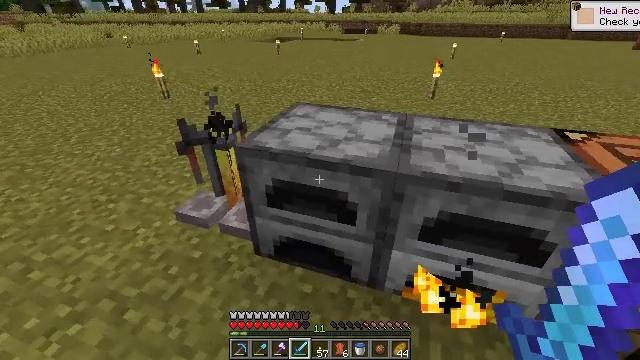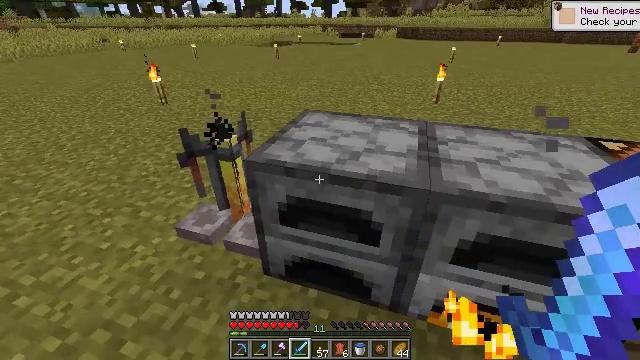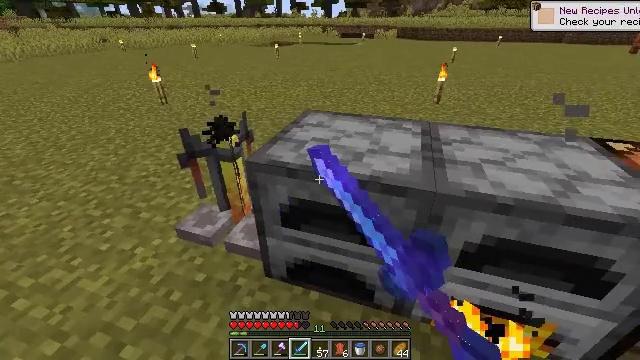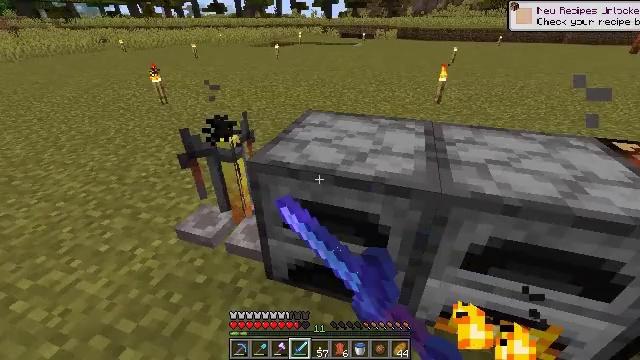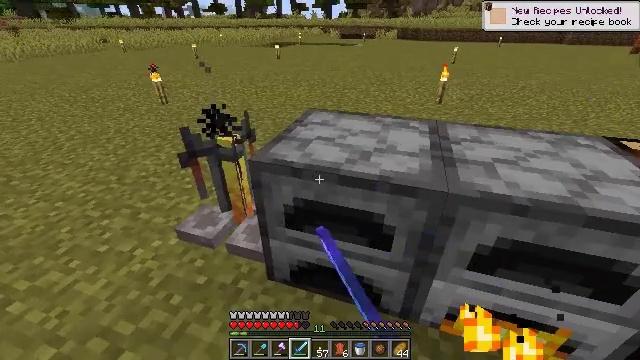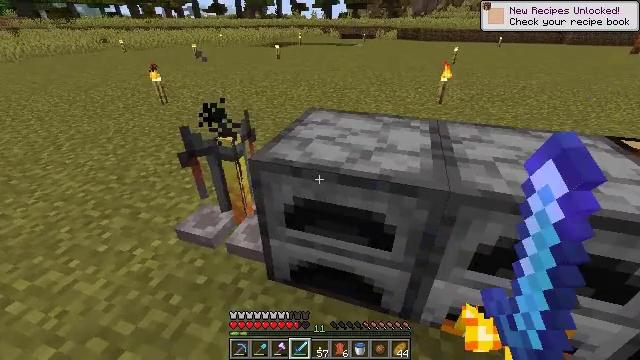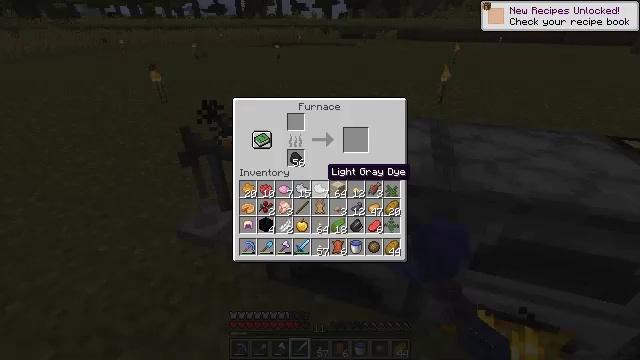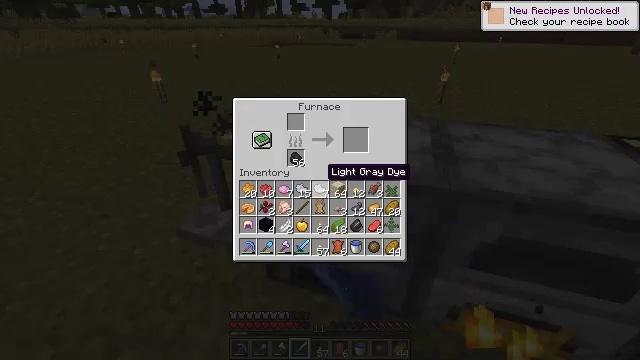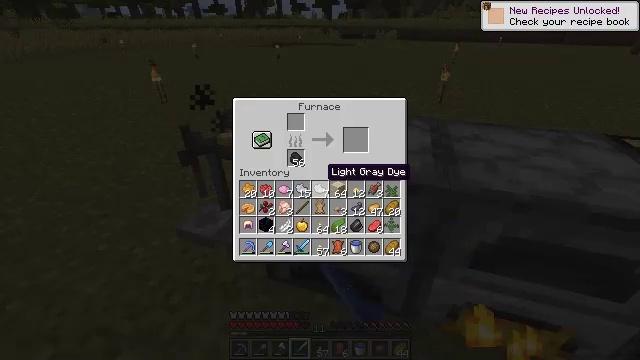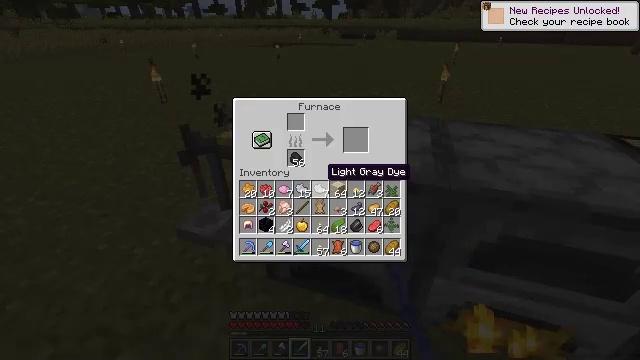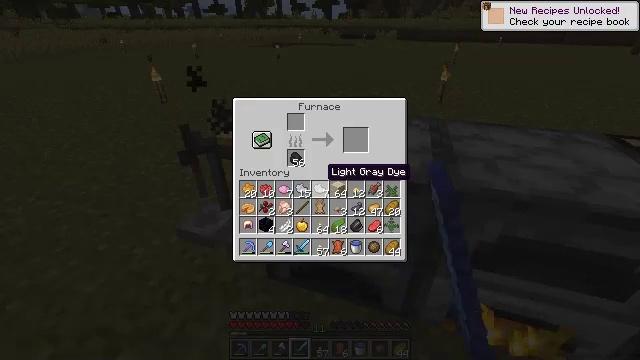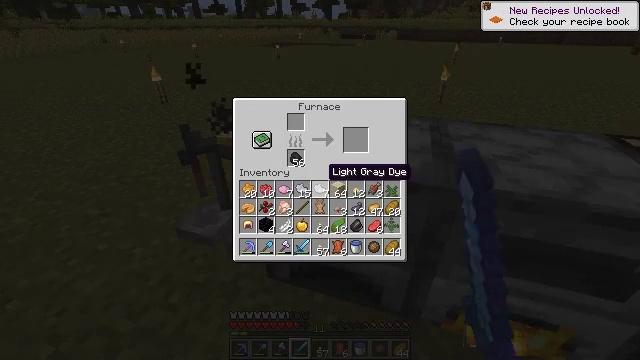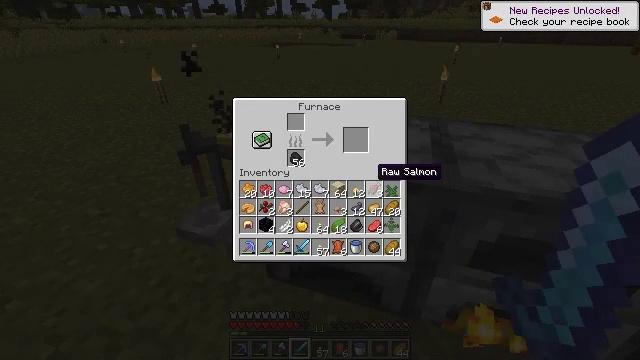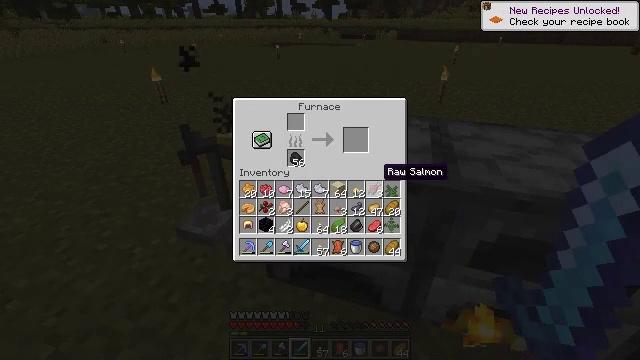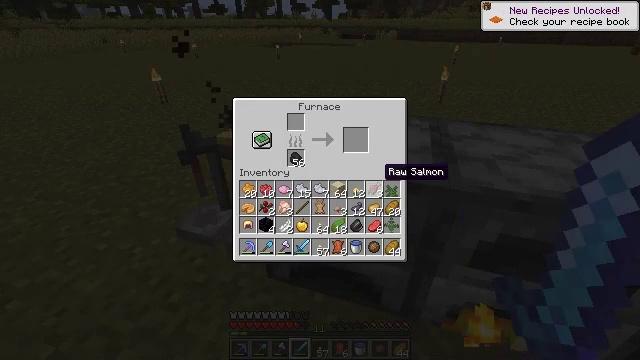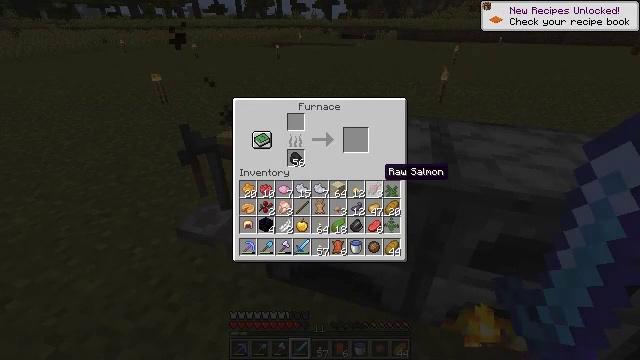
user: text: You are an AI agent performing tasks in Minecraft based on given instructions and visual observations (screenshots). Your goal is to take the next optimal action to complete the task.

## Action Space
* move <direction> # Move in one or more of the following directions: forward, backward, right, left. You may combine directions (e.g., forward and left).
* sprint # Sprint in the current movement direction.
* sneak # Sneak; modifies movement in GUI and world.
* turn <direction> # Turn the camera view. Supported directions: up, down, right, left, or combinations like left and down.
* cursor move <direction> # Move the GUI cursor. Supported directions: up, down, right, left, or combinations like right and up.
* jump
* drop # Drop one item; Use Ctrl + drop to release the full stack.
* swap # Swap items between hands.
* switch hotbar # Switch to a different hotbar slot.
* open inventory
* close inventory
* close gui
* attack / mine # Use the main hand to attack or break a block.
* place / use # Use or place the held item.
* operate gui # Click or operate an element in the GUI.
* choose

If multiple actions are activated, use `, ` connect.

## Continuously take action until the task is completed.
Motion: motion action
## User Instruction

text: Create yellow dye with the crafting system.
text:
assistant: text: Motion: use / place
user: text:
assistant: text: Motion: use / place
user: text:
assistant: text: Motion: use / place
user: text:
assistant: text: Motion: use / place
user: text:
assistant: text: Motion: use / place
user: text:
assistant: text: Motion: open gui
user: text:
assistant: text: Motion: no_op
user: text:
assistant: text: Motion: no_op
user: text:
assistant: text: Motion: no_op
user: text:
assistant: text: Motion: no_op
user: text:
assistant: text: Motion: no_op
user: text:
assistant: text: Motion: cursor move right
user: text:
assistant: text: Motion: no_op
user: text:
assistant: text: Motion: no_op
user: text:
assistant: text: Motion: no_op
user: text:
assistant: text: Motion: no_op
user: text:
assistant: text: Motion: no_op
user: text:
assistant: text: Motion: no_op
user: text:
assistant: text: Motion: no_op
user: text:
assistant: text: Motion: no_op
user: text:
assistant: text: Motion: no_op
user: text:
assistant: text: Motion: no_op
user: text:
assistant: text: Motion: no_op
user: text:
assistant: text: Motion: no_op
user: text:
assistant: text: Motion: no_op
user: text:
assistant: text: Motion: no_op
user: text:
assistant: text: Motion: no_op
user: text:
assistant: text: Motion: no_op
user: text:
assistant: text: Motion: no_op
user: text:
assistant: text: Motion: no_op